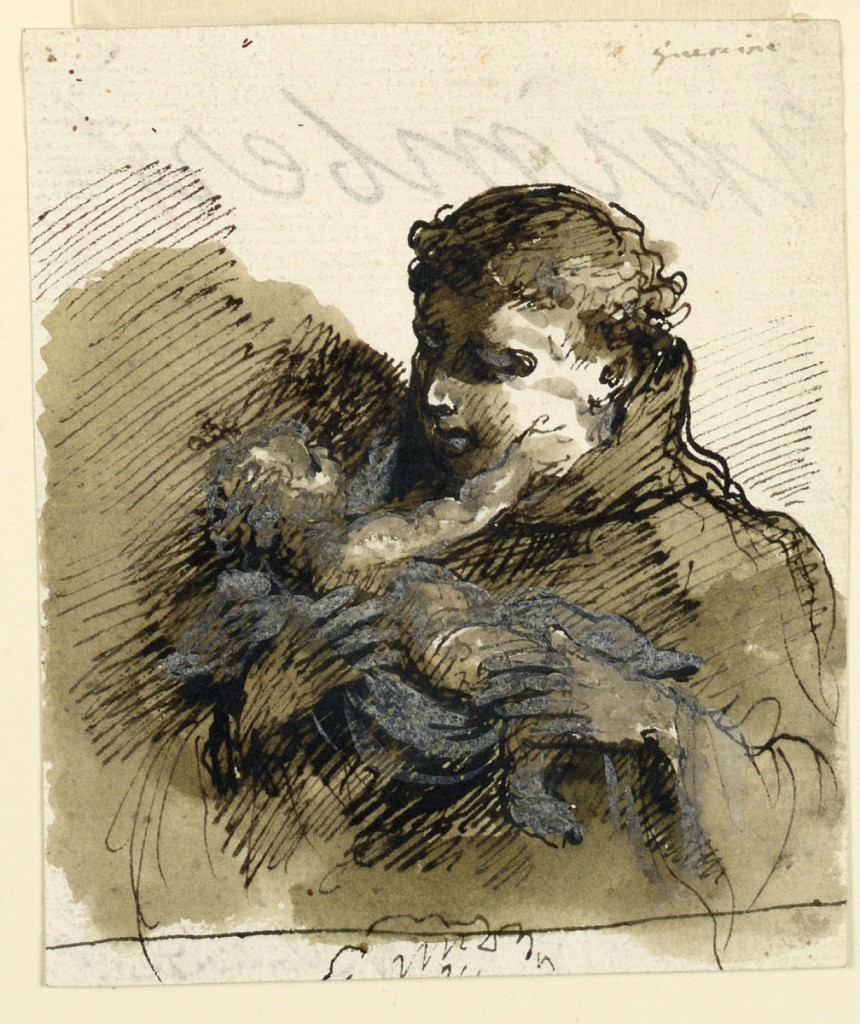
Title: Study for a Painting of Saint Anthony of Padua Holding the Infant Saint James Major or Saint Luis Gonzaga
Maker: Giacomo Zampa, Italian, 1731 - 1808
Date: early 19th century
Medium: Black chalk, pen and ink, brush and gray wash on paper
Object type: Drawing
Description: Saint Anthony stands in the center. A pilgrim, from whose girdle hangs a book and who bares his breast, is shown en face kneeling at left. Saint Luis is shown in profile, kneeling at right. Framing lines.